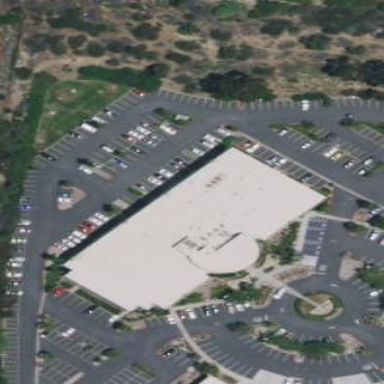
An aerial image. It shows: Industrial building.